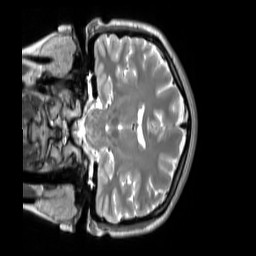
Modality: T2w
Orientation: coronal
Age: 26
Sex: female
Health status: ill
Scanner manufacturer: siemens
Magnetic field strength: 3 T
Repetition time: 2.8 s
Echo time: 0.326 s